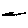
Label: line